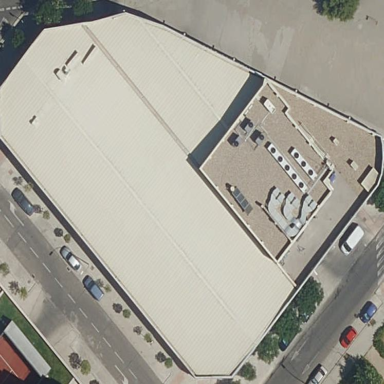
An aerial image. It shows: Supermarket located in building.